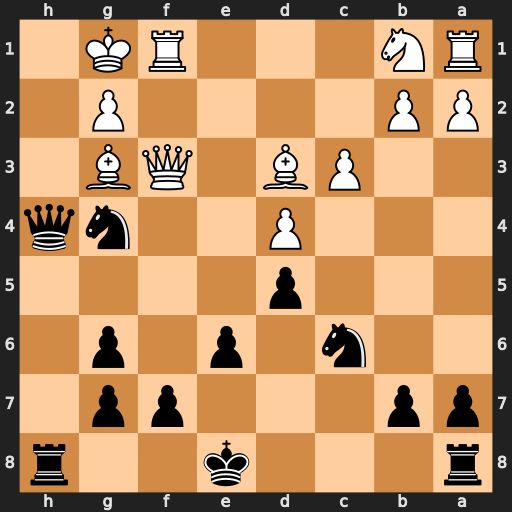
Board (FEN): r3k2r/pp3pp1/2n1p1p1/3p4/3P2nq/2PB1QB1/PP4P1/RN3RK1
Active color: b
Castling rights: kq
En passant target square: -
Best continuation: Qh1#